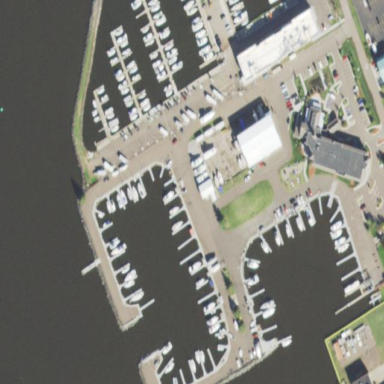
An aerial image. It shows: Marina area for leisure land.